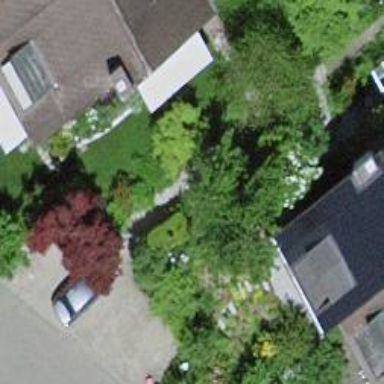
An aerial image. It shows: Garage building.